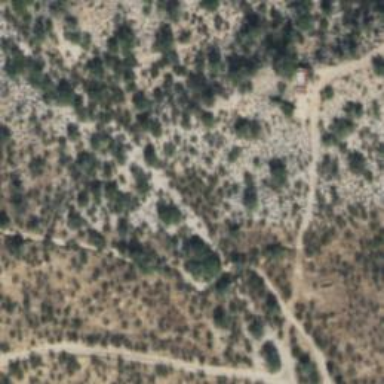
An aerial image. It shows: Abandoned road.